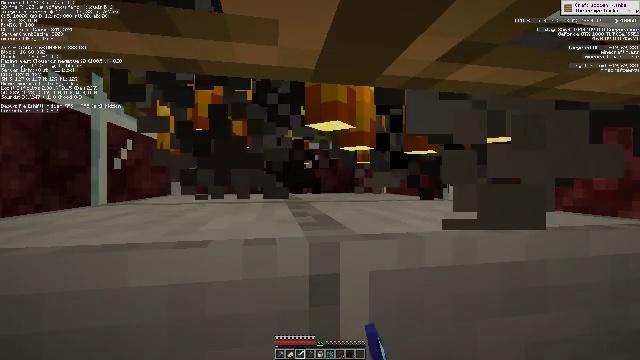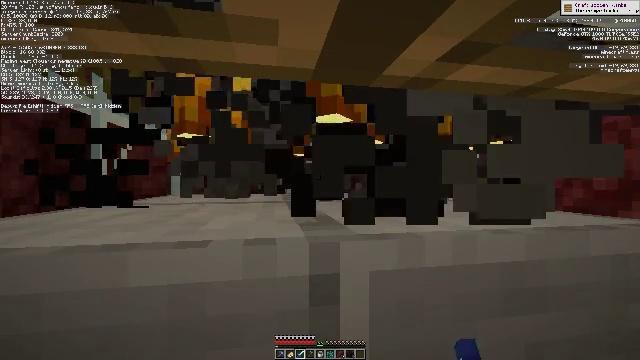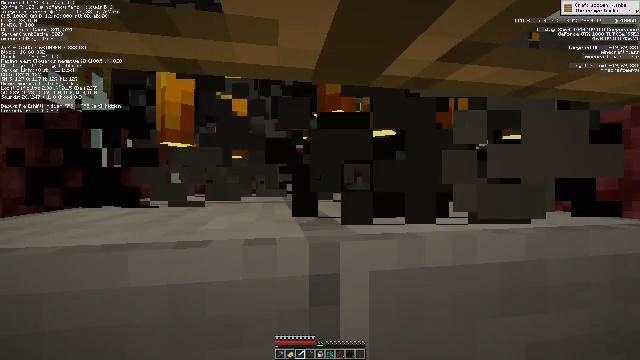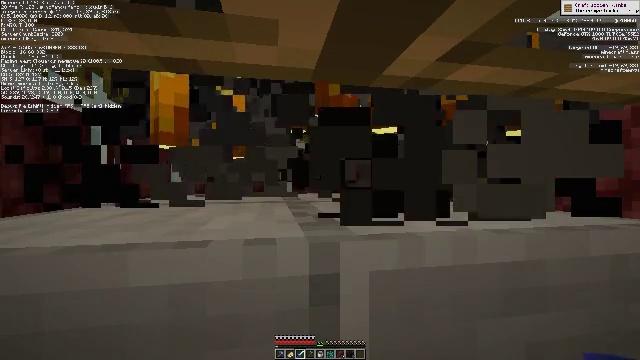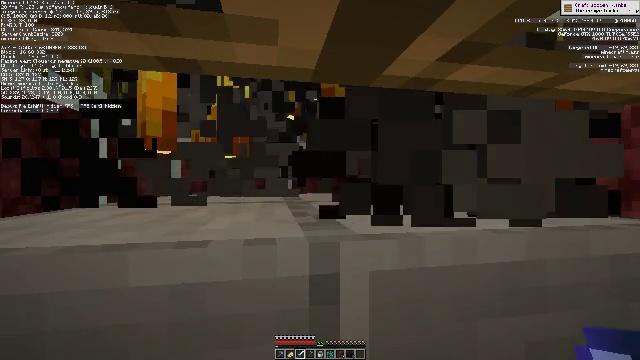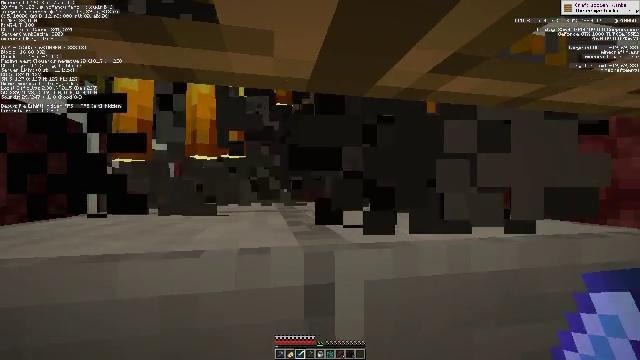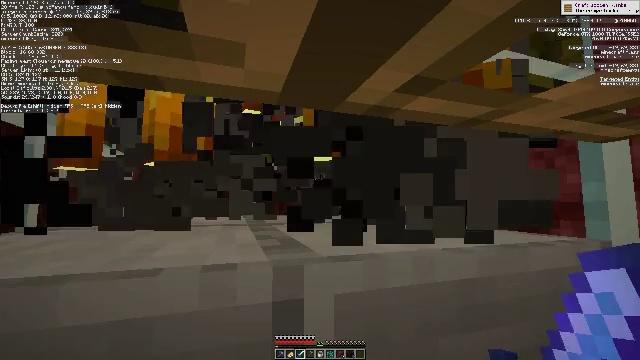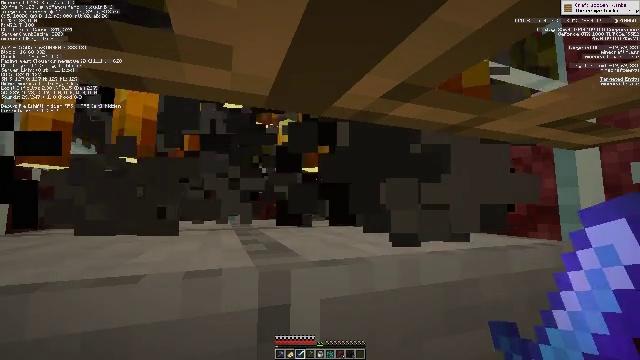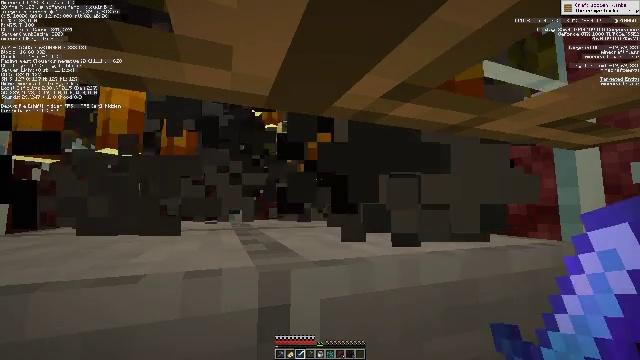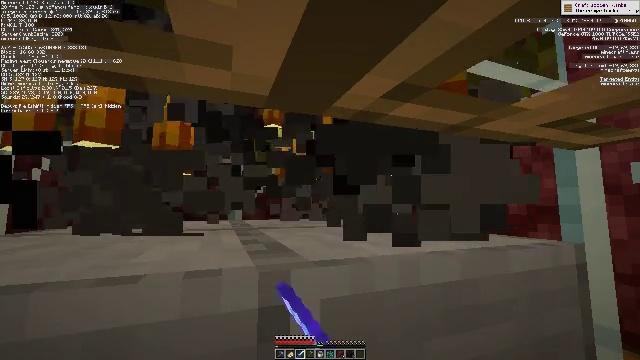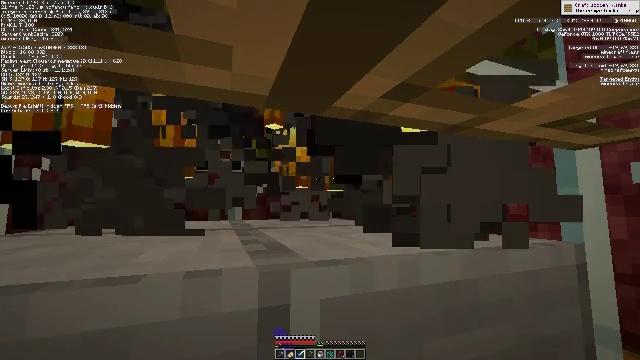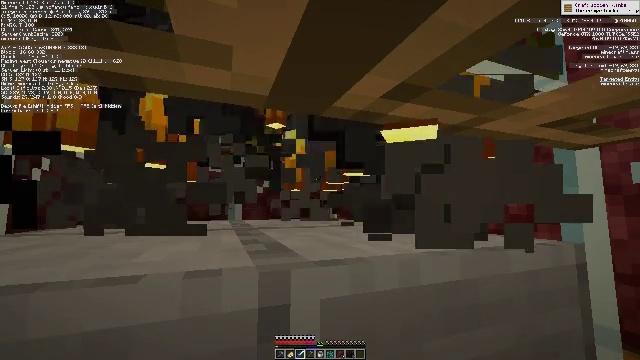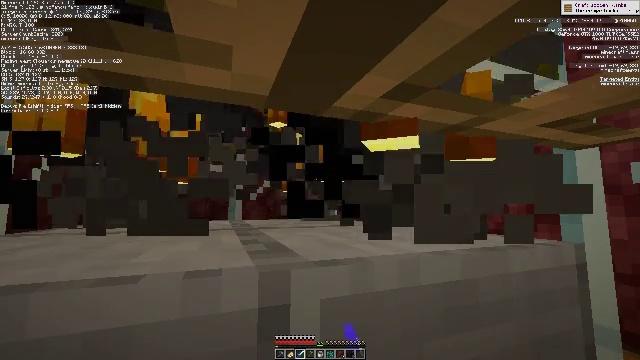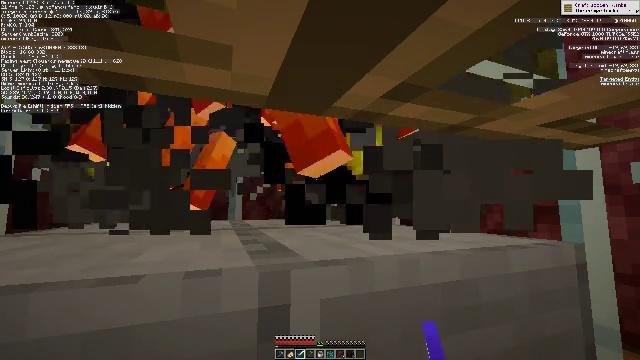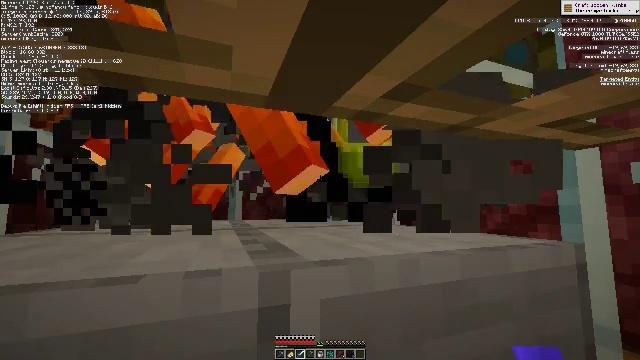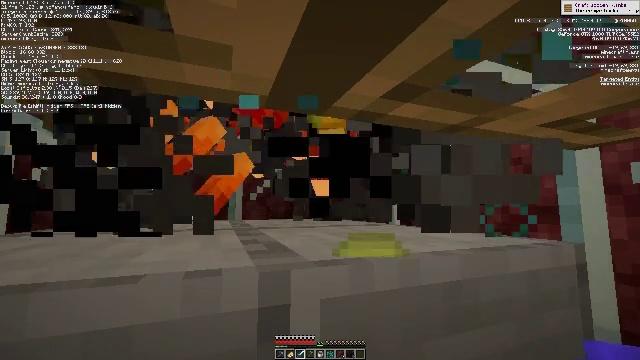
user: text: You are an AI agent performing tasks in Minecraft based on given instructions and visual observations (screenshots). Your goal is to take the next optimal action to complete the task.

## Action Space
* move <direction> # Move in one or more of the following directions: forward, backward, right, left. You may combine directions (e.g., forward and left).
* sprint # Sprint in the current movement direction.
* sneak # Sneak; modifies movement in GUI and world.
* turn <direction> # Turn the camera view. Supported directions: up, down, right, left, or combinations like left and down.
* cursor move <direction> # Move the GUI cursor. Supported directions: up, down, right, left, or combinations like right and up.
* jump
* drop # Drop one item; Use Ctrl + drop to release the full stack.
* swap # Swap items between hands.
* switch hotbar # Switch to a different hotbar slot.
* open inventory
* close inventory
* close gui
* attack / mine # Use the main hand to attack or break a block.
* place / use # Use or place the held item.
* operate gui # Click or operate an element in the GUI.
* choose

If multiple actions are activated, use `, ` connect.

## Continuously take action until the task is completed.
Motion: motion action
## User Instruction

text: Kill the blaze.
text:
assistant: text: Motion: no_op
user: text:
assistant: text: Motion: no_op
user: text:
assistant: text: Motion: no_op
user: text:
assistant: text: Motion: no_op
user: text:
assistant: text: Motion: turn right and up
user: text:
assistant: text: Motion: turn right and up
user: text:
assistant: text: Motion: turn right
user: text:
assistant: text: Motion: attack / mine
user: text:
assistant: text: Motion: attack / mine
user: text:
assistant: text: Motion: attack / mine
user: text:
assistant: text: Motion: attack / mine
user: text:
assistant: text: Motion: no_op
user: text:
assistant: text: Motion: no_op
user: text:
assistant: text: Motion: no_op
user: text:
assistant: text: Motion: no_op
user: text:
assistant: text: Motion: no_op
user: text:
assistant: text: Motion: no_op
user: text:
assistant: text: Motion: no_op
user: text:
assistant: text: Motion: no_op
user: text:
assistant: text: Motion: no_op
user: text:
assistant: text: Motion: no_op
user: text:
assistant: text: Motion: no_op
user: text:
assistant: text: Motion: no_op
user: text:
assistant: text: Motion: no_op
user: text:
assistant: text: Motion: no_op
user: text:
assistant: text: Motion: no_op
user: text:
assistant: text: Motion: no_op
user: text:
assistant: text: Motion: no_op
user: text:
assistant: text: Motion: no_op
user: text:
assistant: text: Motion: no_op